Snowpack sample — Snodgrass Mountain, Crested Butte, Colorado (2/4/25, 12:06 PM MST)
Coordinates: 38.923, -106.968
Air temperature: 35 °F
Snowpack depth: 80 cm
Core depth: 10 cm
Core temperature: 32 °F
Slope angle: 14°, slope face: 78°
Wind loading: low
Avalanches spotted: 0
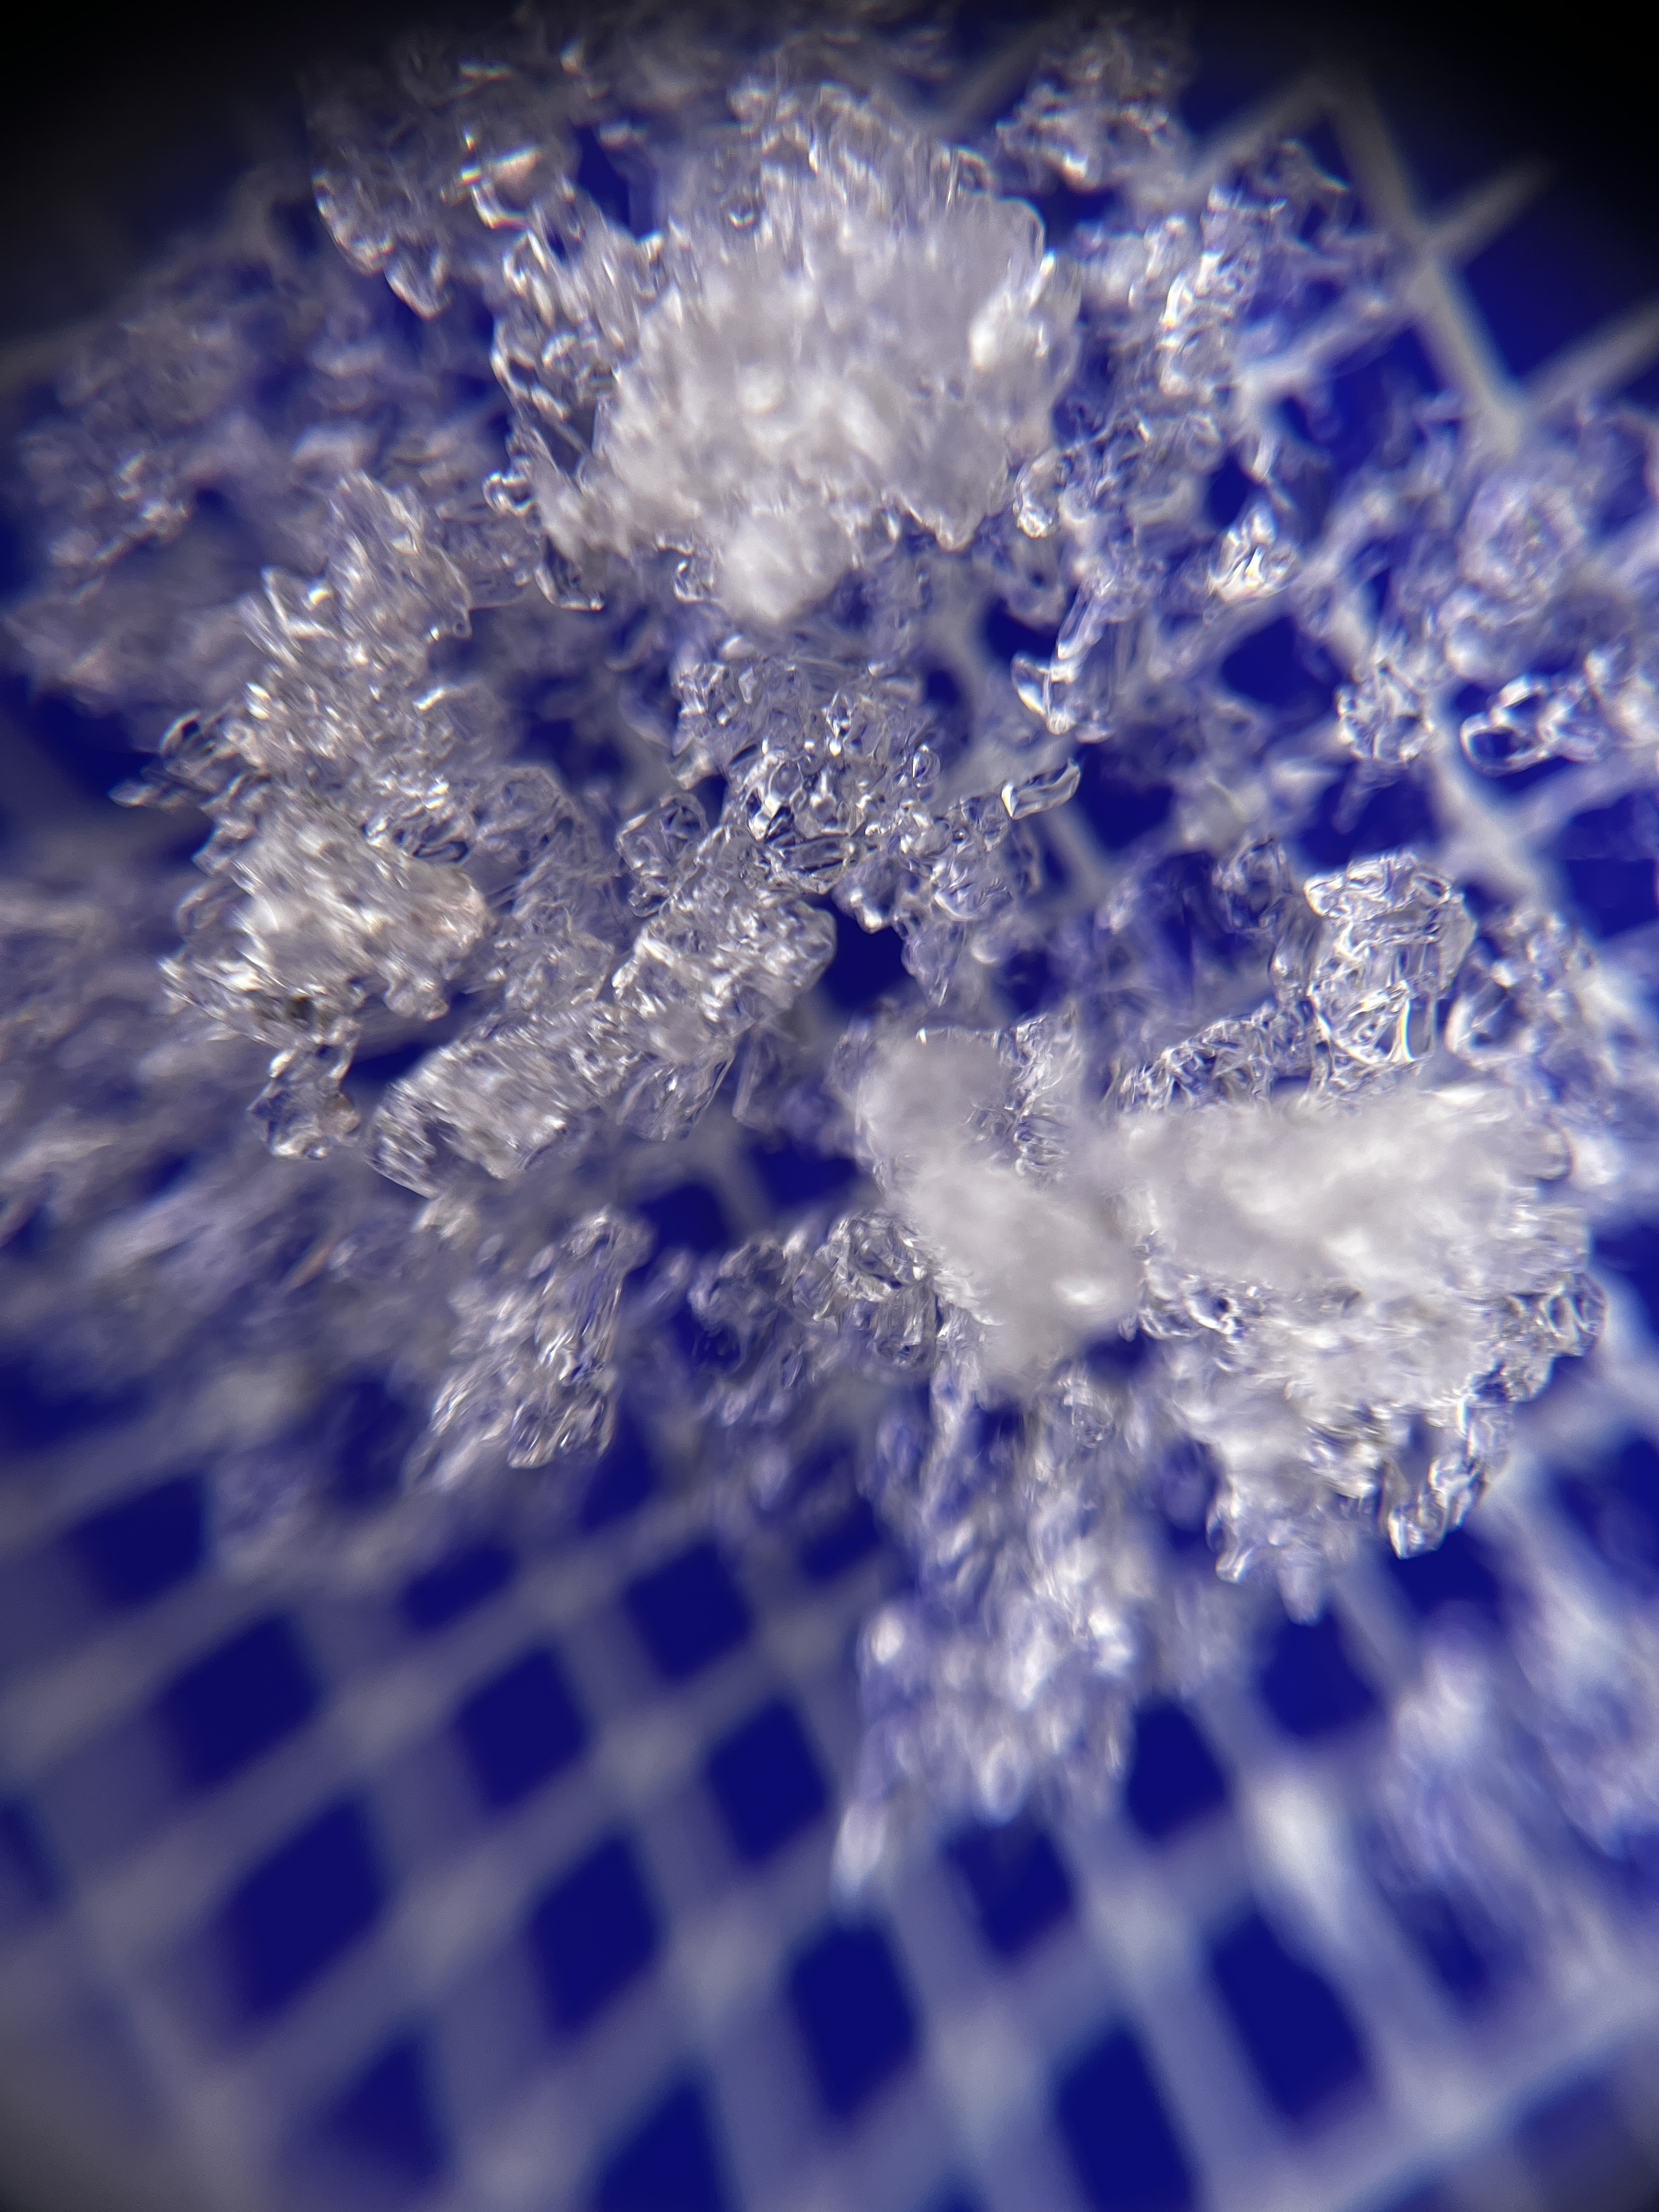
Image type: magnified_profile
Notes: No avalanches nearby, unusually warm weather for the last month reported by residents, Collected 25 yards from treeline